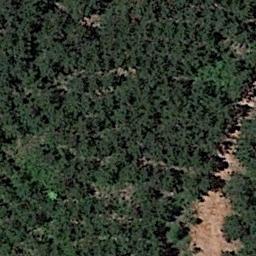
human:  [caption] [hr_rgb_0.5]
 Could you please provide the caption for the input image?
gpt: The forest has a lot of well-arranged green trees and a road goes through the forest .

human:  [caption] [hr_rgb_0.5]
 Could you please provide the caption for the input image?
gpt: There is a winding path in this forest .

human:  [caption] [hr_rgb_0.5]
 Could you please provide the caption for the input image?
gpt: Many neat rows of green trees are in the forest .

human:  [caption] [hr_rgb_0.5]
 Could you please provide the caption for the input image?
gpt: There is a road goes through the forest .

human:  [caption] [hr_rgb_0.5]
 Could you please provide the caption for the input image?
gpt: A dense green forest beside a brown bare land .